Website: apple
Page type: billing-address
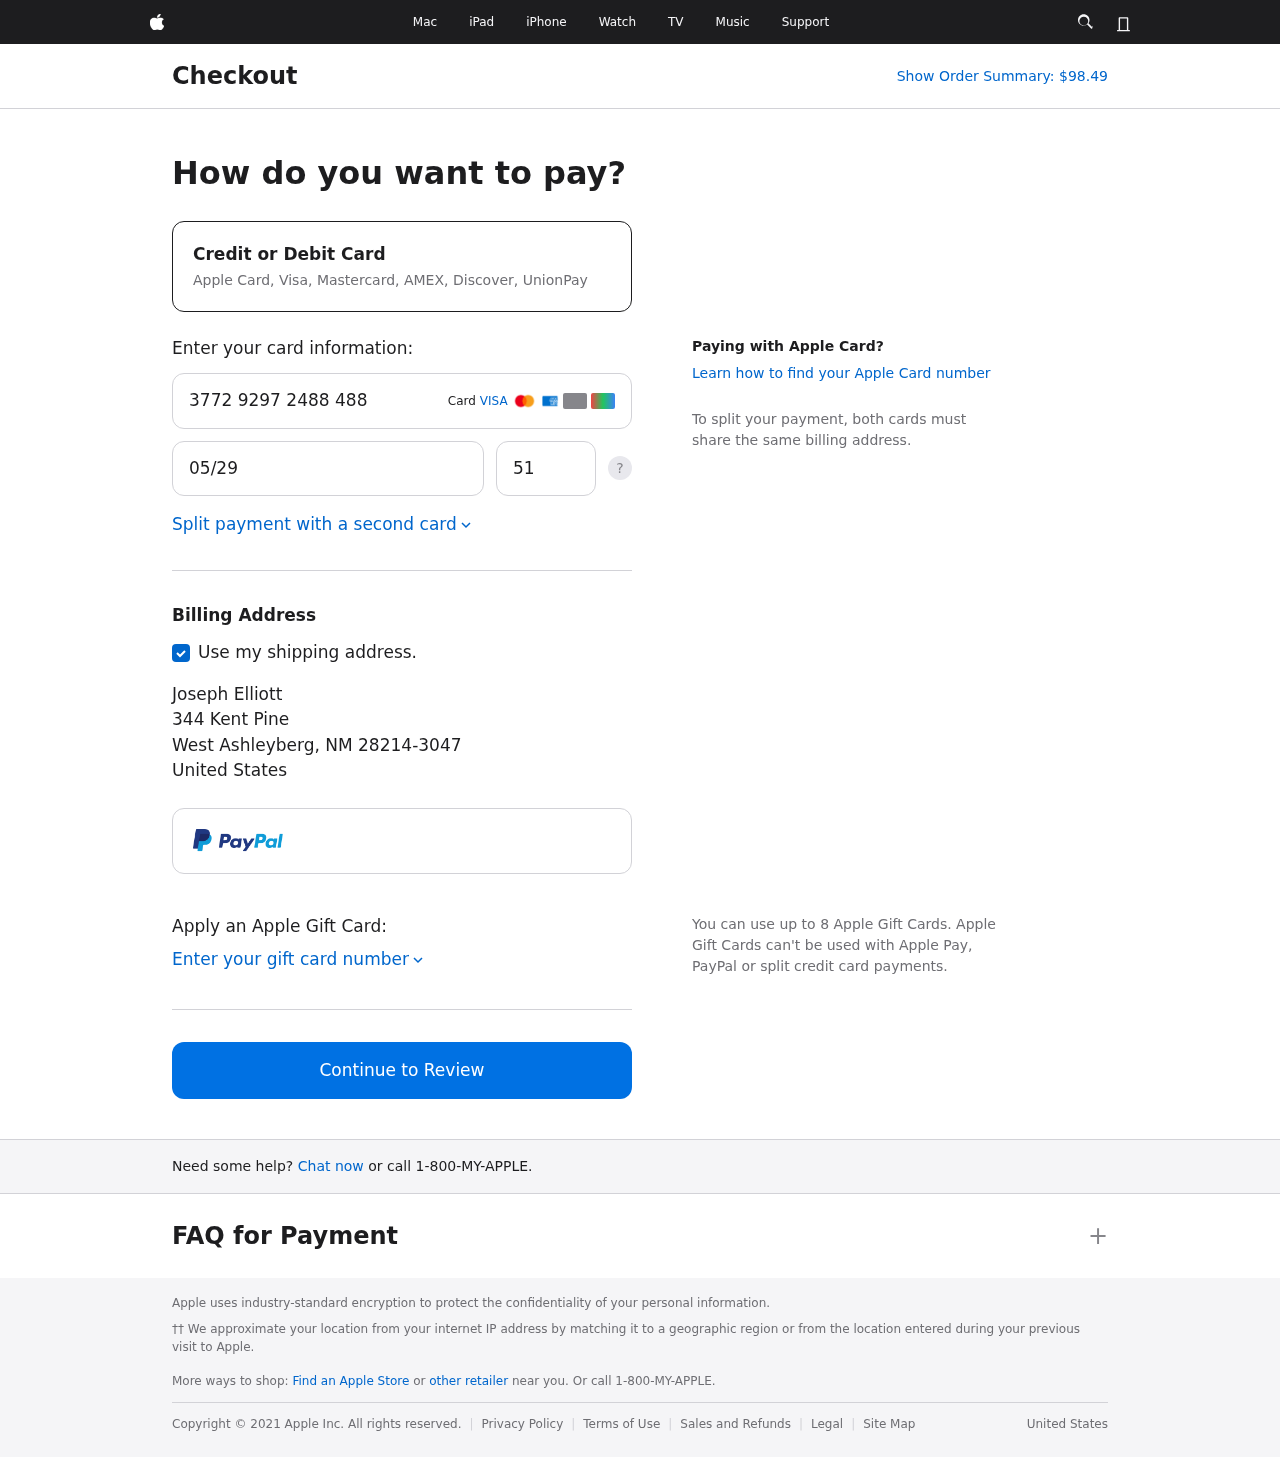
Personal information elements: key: PII_CARD_CVV
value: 5141
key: PII_CARD_EXPIRY
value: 05/29
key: PII_CARD_NUMBER
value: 3772 9297 2488 488
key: PII_CITY
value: West Ashleyberg
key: PII_COUNTRY
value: United States
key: PII_FULLNAME
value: Joseph Elliott
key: PII_POSTCODE_FULL
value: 28214-3047
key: PII_STATE_ABBR
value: NM
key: PII_STREET
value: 344 Kent Pine
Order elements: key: ORDER_TOTAL
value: Show Order Summary: $98.49